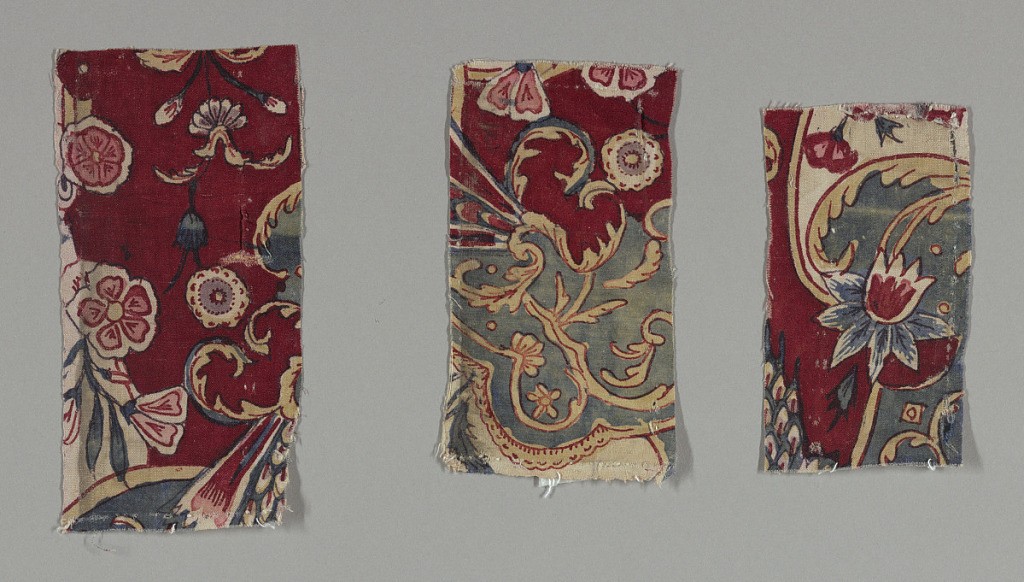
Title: Chintz fragments
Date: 18th century
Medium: cotton Technique: mordants for 2 reds and purple applied by brush or pen; chintz on plain weave
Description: Three fragments of the same fabric showing parts of a cartouche on a red background.